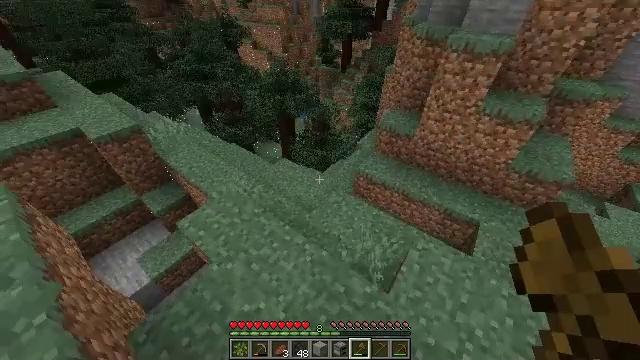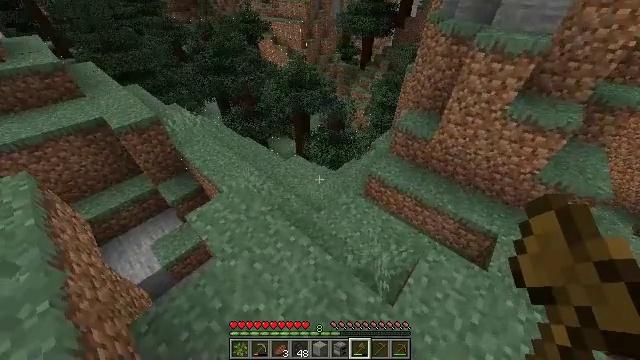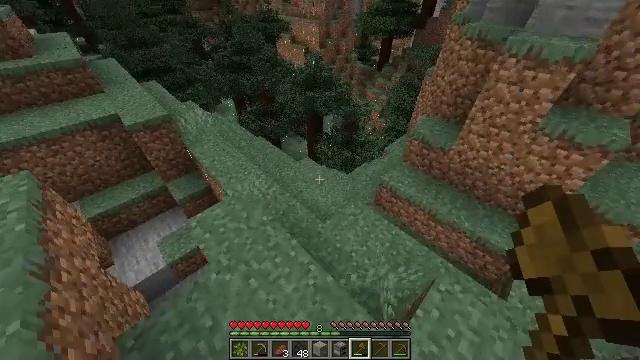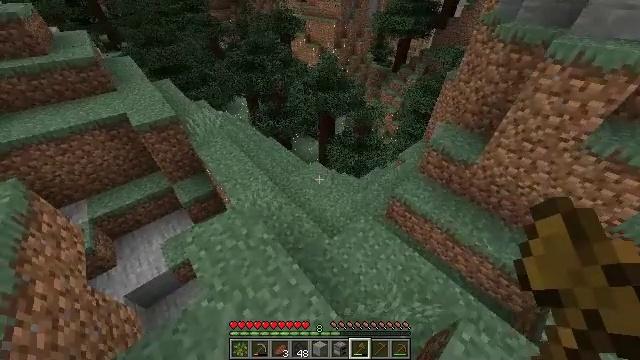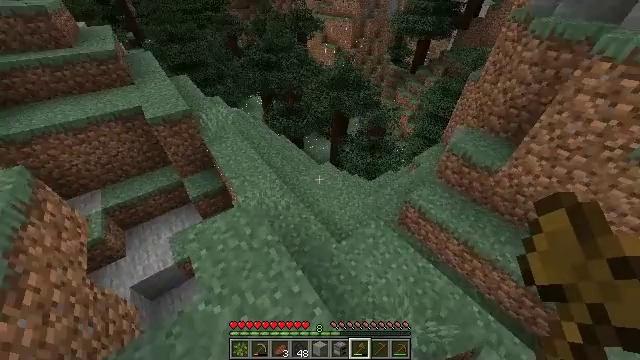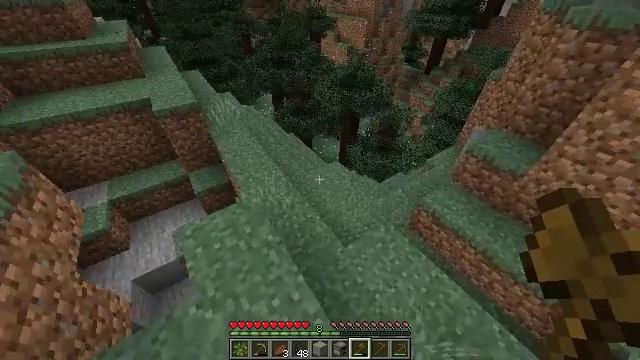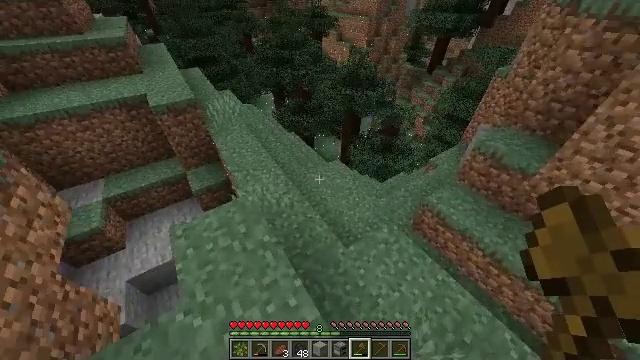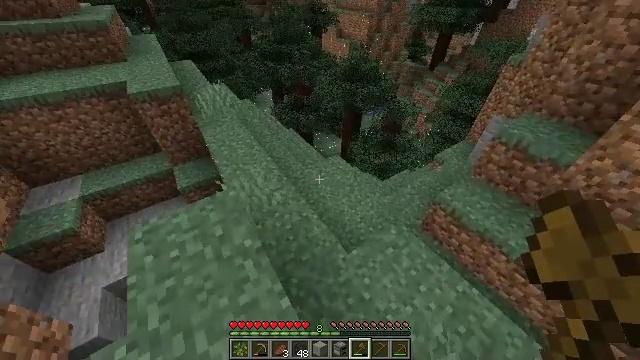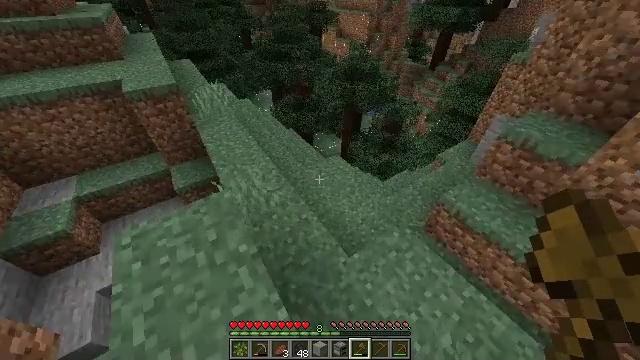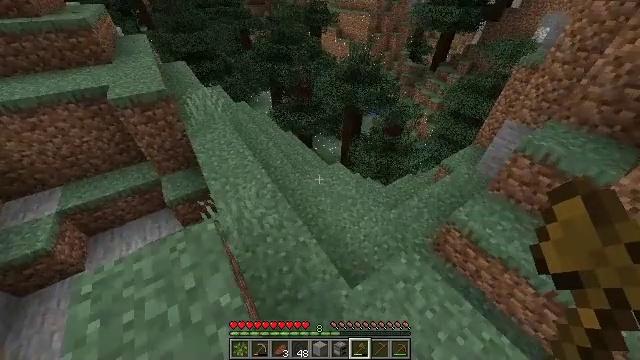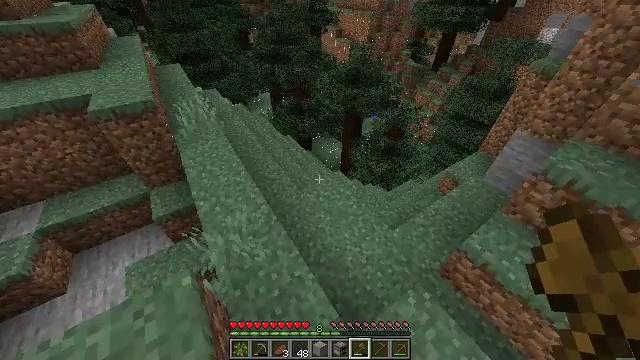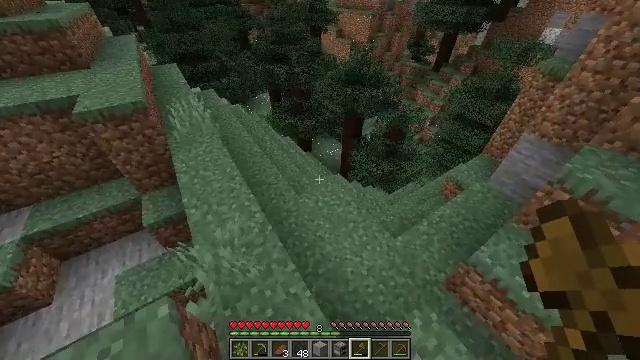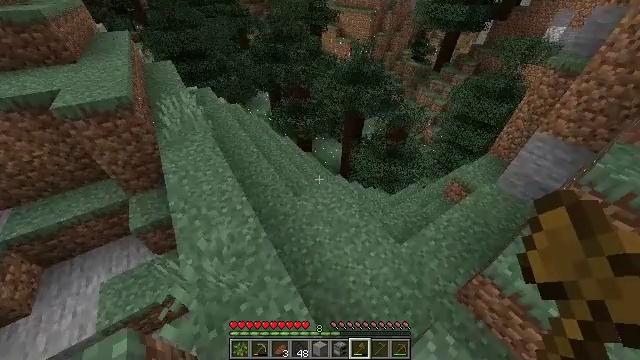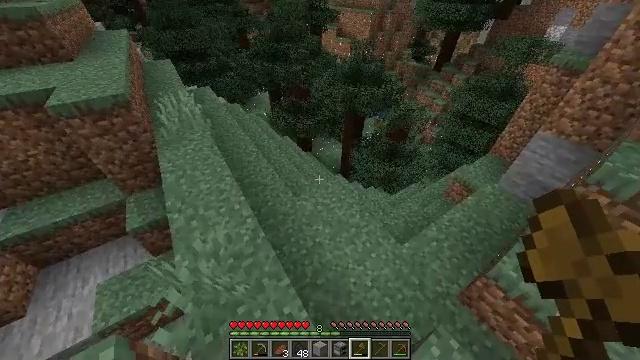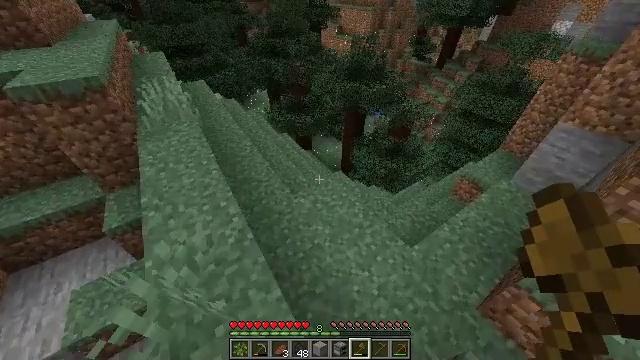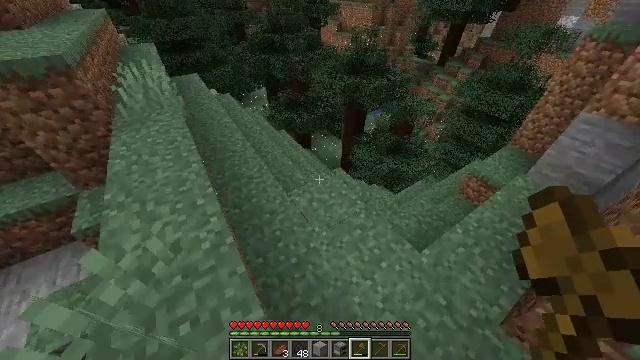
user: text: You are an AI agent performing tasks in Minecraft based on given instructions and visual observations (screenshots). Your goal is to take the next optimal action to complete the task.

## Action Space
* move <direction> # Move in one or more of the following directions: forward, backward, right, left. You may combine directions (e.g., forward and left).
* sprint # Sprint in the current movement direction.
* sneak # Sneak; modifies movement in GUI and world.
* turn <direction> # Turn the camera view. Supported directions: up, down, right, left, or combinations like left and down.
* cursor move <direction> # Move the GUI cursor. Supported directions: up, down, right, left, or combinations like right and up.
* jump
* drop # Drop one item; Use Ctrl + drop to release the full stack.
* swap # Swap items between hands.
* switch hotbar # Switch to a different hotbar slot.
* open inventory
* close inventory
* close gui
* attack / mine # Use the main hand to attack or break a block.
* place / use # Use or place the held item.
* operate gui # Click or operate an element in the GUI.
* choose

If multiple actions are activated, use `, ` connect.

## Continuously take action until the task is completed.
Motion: motion action
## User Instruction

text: Break the sweet berry bush to collect berries.
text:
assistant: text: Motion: move forward, sprint, turn left
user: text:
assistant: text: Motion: move forward, sprint, turn left
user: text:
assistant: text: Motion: move forward, turn left
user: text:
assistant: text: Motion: move forward, turn left
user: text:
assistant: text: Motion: move forward, turn left
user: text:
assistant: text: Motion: move forward, sprint
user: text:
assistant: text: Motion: move forward, sprint
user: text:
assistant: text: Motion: move forward, sprint
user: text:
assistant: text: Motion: move forward, sprint
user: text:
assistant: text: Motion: move forward
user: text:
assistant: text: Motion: move forward
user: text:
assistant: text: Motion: move forward
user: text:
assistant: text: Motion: move forward
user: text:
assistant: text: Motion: move forward and move right
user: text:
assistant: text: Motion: move forward and move right
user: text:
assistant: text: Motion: move forward and move right
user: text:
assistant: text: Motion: move forward and move right
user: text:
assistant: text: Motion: move forward and move right, sprint
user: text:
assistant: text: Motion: move forward, sprint
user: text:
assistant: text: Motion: move forward, sprint
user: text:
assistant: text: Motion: move forward, sprint
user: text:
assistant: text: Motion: move forward, sprint
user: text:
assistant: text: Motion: move forward
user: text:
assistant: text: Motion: move forward
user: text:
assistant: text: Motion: move forward
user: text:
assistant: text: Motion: move forward, sprint
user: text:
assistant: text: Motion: move forward, sprint, turn left
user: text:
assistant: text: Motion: move forward, sprint, turn left
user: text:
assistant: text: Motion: move forward, sprint, turn left
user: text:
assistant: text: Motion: move forward, turn left